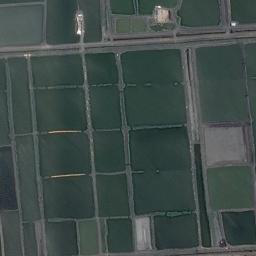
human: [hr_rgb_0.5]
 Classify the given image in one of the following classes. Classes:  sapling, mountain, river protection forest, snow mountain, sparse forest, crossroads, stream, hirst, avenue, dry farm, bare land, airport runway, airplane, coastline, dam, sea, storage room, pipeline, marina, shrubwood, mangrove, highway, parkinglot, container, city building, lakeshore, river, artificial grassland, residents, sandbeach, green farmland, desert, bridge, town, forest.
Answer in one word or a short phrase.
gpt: green farmland